Question: I'm looking for ideas/code (preferably C#, but other languages work too) to create <URL>.

Now the numbers are all primes so the code for those is rather irrelevant. The interesting part is how to code the arrangement in the evergrowing (infinite) spiral, what kind of data structure is good to support it, and maybe ideas for output (graphics file, text file?).
How would you go about this?
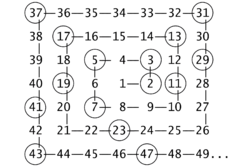
Answer: Consider the lengths of each side:
1, 1, 2, 2, 3, 3, 4, 4, ...
The straightforward thing is to iterate over each side, rendering that side.
You can use LOGO style rendering primitives:
'''
Angle = 0;
x=0; y = 0;
int number = 1;
int sideLength = 1;
StartLine();
for (int side = 1; side < maxSize; side++) {
for (int k = 0; k < sideLength; k++) {
Forward(1);
number++;
if (isPrime(number)) {
StopLine();
Ouput(number);
StartLine();
}
}
TurnLeft();
if (side % 2 == 0) sideLength++;
}
'''
You might improve this by only iterating over primes on a side: